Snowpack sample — Rabbit Ears Pass, Jackson County, Colorado, USA (12/17/25, 1:08 PM MST)
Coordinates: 40.387, -106.625
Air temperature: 34 °F
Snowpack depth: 46 cm
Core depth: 40 cm
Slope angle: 6°, slope face: 165°
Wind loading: medium
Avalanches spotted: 0
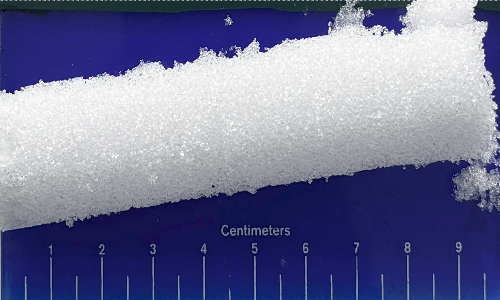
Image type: core
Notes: No avalanches spotted nearby, although collected in a meadowy area with minimal risk on this face of the pass.